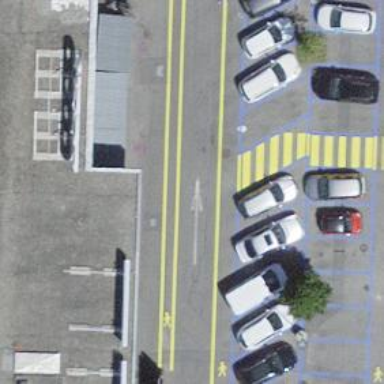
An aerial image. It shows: Zebra crossing on the road.